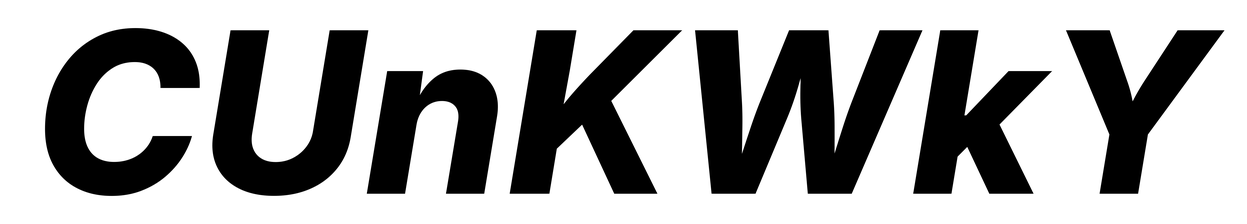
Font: Inter-Italic_ExtraBold_Italic